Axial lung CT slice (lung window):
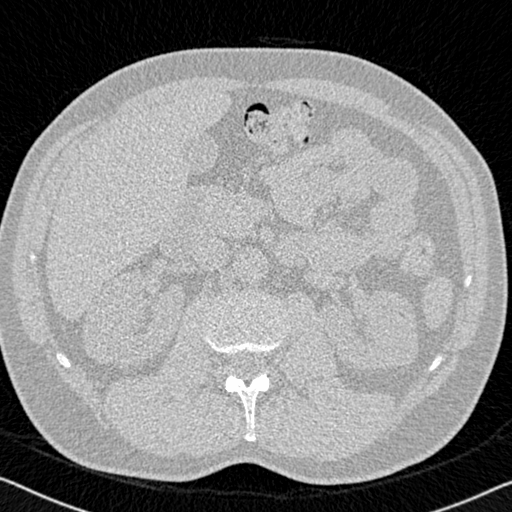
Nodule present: no